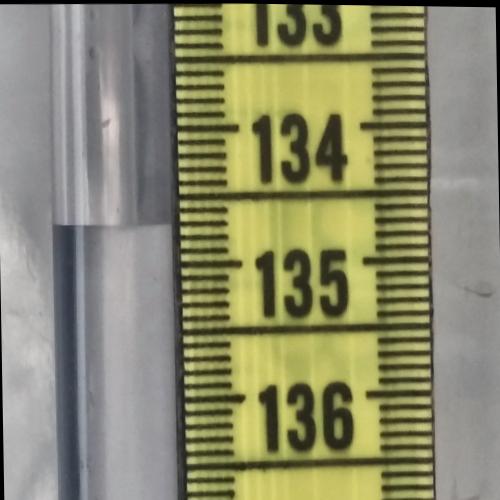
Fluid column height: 134.7 cm